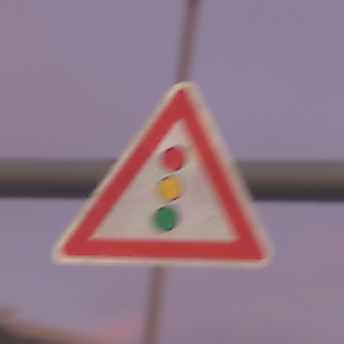
Verkehrszeichen: Lichtzeichenanlage
Umgebung: Outdoor, Urban
Tageszeit: SunriseSunset
Wetter: PartlyCloudy
Licht: Natural
Jahreszeit: NotSpecified
Kontrast: MediumContrast